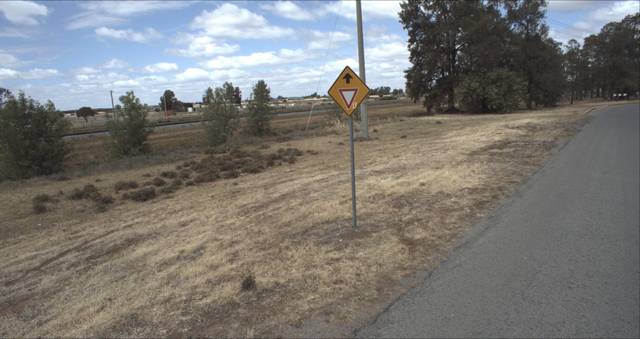
Region: Australia
Coordinates: -34.564, 146.398